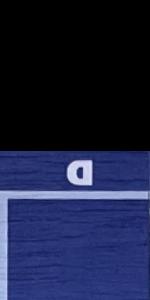
Label: Empty